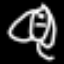
Label: frog